This plot shows a bearing's acceleration signal over time (raw waveform). Diagnose the bearing from this image, choosing from: normal, inner_race, outer_race, ball.
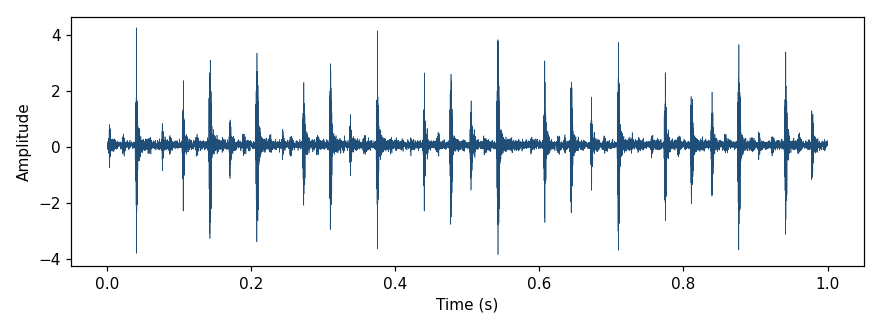
Answer: outer_race